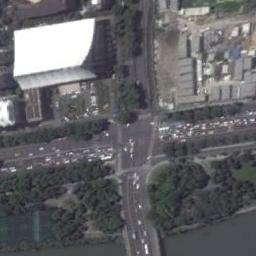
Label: intersection